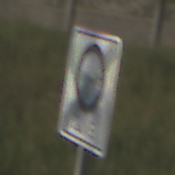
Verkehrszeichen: EndeUmweltzone
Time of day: MorningAfternoon
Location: Outdoor (Nature)
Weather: Clear
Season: NotSpecified
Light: Natural